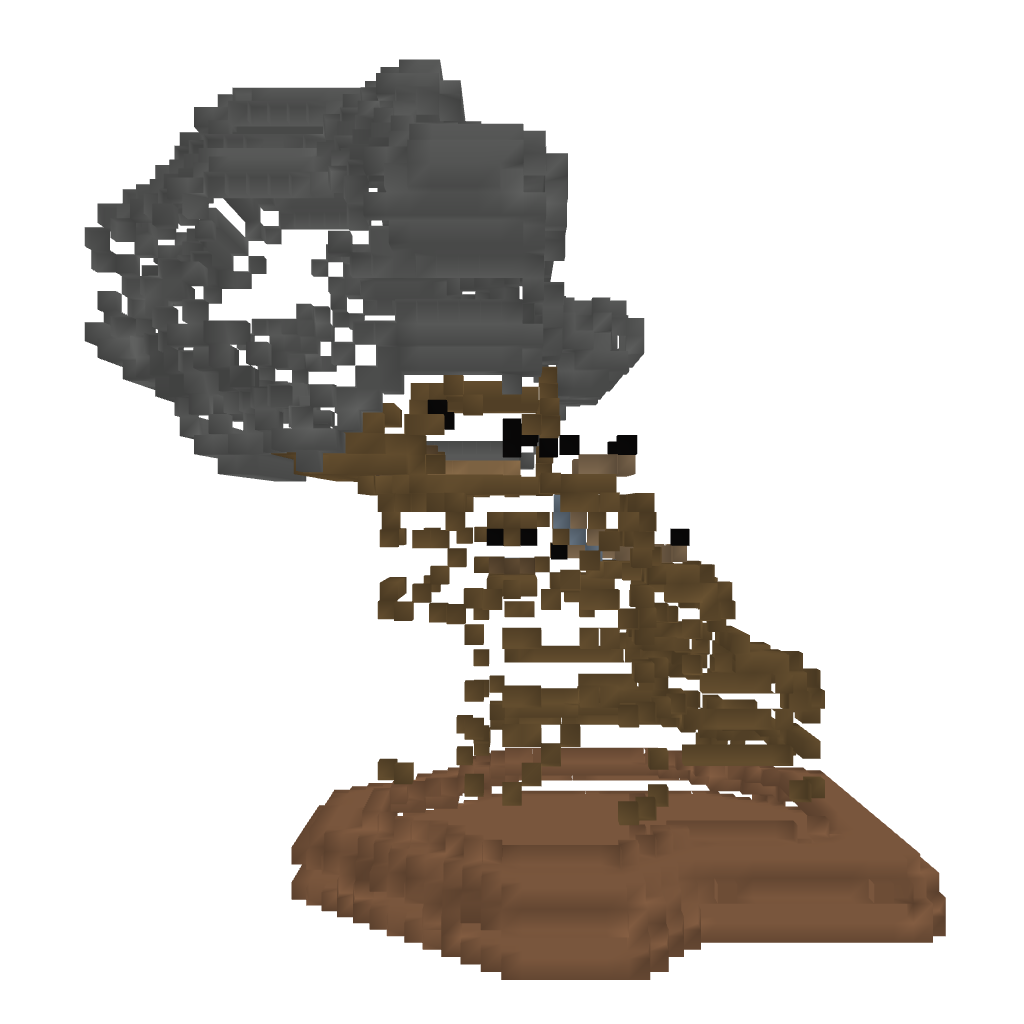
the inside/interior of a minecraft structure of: Treehouse